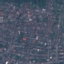
Land use / land cover: Residential